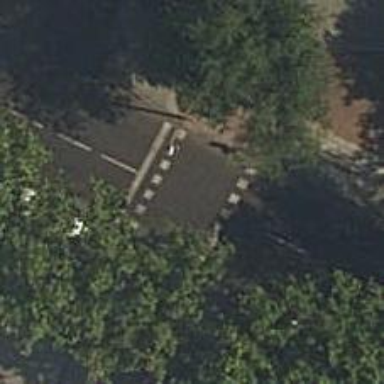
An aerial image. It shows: Crossing with traffic signals.